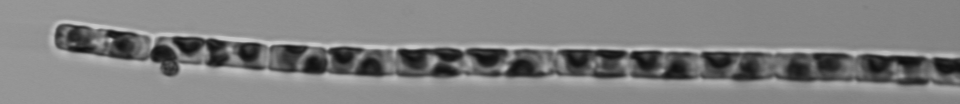
Label: Guinardia_delicatula